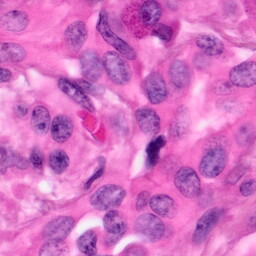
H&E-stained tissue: Pancreatic